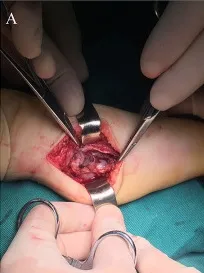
The photograph during the surgery:. Intraoperative image of the surgical finding of a vascular mass attached to proximal fibula.
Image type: medical_photograph (other_medical_photograph)